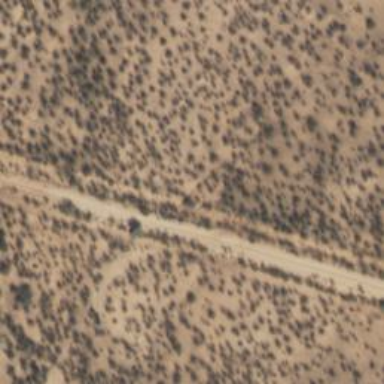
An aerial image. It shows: Unclassified road with grade 2 tracktype.